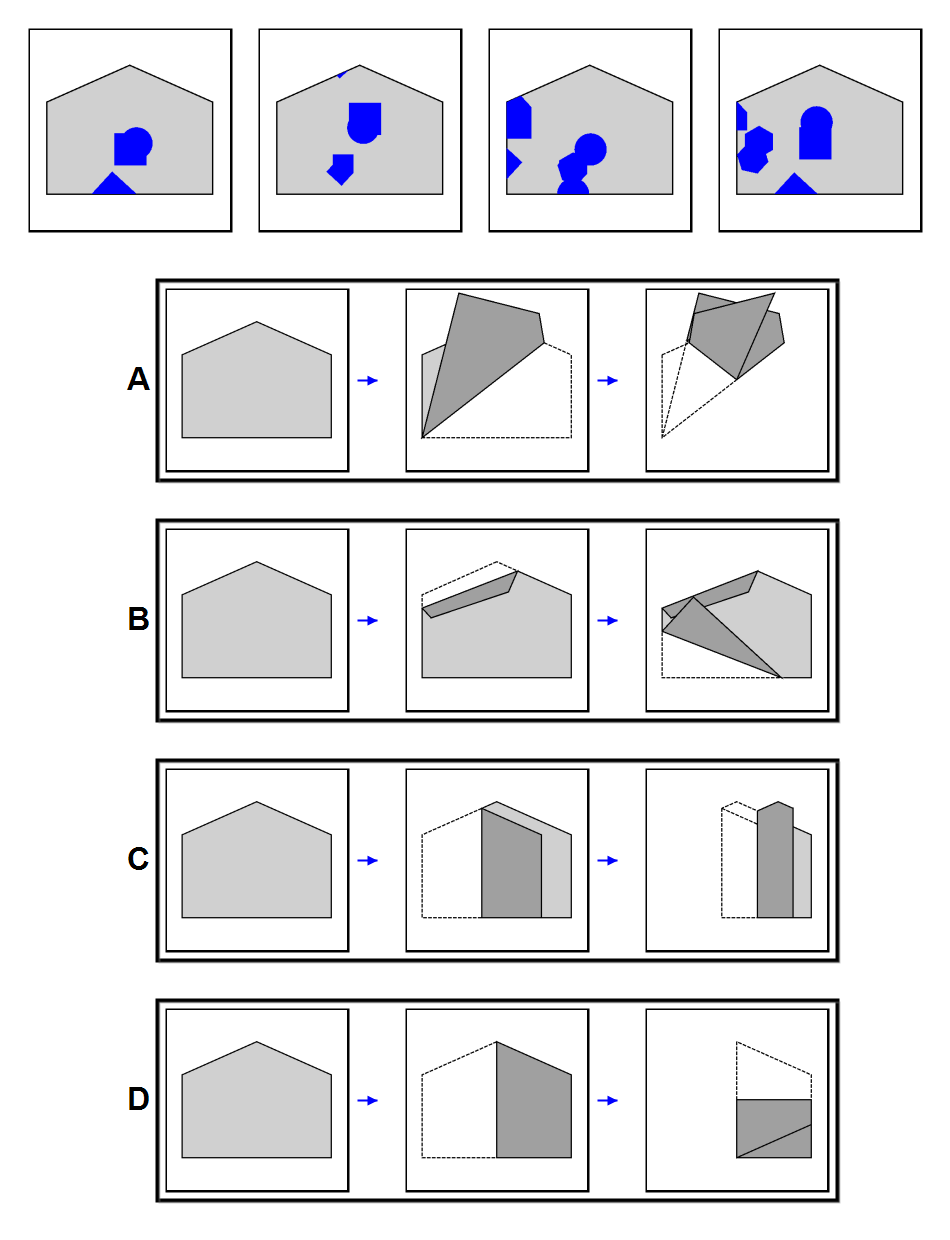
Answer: B